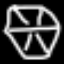
Label: diamond